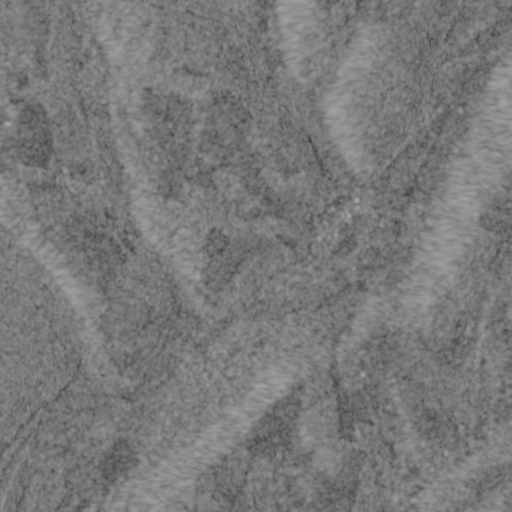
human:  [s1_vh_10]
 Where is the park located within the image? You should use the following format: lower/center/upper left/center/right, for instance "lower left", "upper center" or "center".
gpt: The park is located in the center of the image.
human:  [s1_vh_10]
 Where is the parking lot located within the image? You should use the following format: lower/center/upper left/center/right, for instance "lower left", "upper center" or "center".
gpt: The parking lot is located in the center right of the image.
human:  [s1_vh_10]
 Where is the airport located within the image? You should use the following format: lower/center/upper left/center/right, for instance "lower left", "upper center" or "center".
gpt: There is no airport in the image.

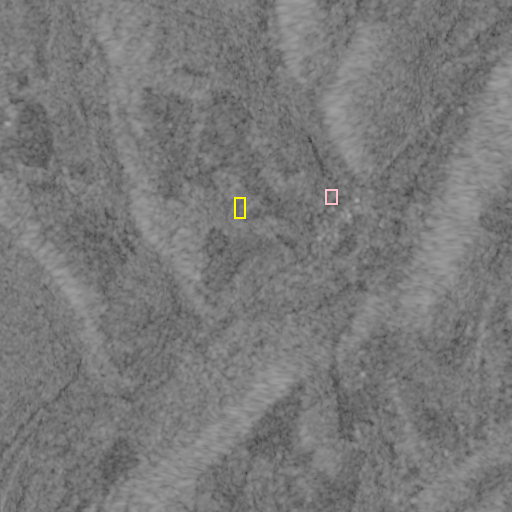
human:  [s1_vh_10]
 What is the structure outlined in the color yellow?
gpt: The structure outlined in yellow is a park.
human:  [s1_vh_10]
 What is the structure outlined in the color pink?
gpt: The structure outlined in pink is a building.
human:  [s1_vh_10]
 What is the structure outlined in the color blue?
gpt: There is no blue outline.